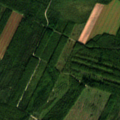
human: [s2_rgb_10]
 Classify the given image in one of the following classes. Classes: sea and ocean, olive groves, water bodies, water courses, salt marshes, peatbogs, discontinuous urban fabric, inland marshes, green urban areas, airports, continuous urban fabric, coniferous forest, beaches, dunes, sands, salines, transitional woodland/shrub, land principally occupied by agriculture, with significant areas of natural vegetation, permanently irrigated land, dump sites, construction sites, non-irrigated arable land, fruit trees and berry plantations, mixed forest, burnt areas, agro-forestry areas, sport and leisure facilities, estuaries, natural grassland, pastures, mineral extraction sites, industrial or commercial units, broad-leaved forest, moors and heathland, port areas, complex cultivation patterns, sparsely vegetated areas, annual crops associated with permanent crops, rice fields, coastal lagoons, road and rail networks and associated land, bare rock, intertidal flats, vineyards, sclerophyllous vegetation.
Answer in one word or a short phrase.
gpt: broad-leaved forest, coniferous forest, mixed forest